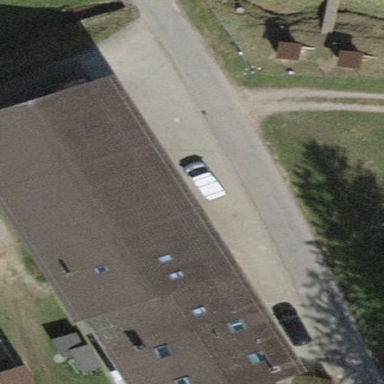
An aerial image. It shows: Commercial building.